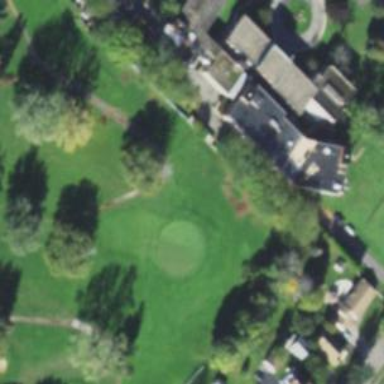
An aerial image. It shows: View of golf hole.